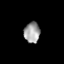
Tissue: skin
Cell type: T cells
Senescence score: 0.2572
Nuclear area (px): 322
Mean DAPI intensity: 158.661